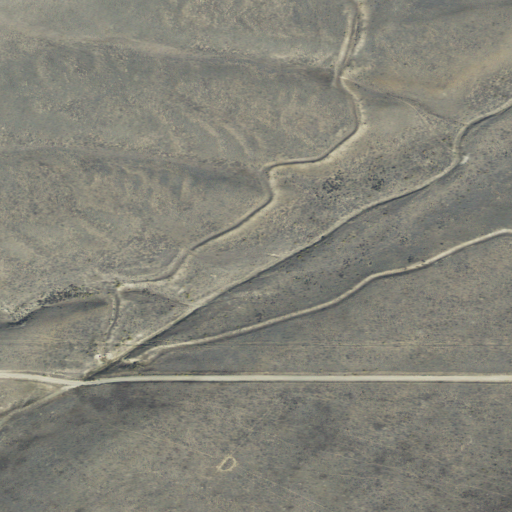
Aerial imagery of valley in Montana named Cedar Gulch containing grassland, open development, and low intensity development